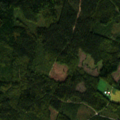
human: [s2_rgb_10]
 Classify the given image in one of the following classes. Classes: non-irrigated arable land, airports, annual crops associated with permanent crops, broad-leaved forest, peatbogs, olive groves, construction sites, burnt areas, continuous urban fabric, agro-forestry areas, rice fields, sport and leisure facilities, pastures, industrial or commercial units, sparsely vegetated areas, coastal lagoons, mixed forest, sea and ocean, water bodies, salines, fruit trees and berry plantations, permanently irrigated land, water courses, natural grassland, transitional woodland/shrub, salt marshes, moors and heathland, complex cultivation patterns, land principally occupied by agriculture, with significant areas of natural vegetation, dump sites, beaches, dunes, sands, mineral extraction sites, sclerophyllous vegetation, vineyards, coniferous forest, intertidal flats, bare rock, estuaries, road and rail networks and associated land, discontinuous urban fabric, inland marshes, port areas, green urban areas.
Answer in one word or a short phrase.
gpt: coniferous forest, mixed forest, transitional woodland/shrub